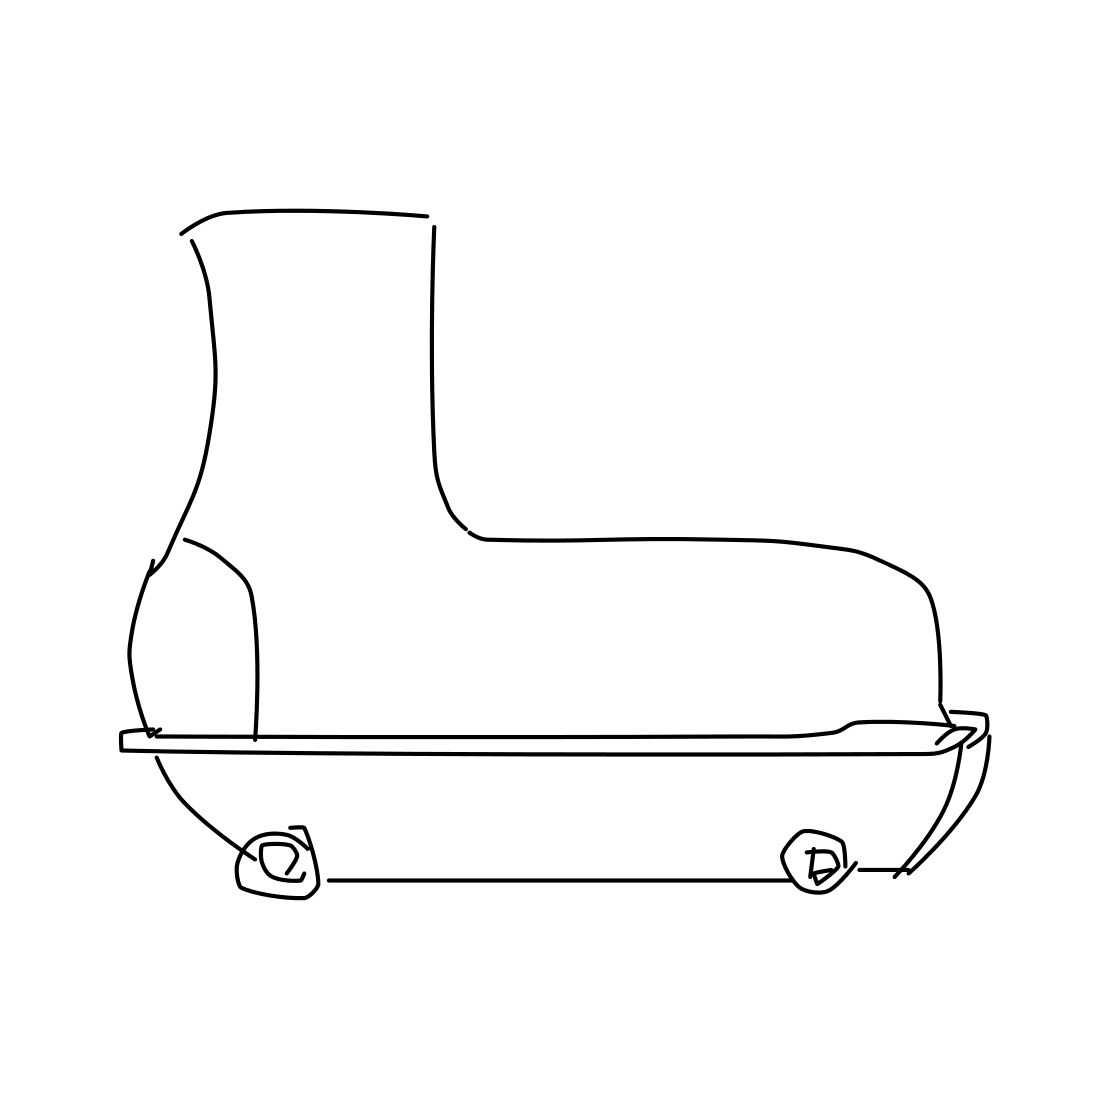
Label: rollerblades